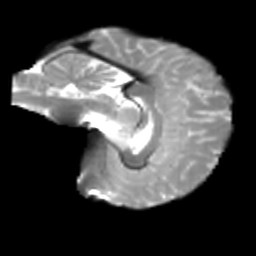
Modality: T2w
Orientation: sagittal
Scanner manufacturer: siemens
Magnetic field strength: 3 T
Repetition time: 4 s
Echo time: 0.0594 s